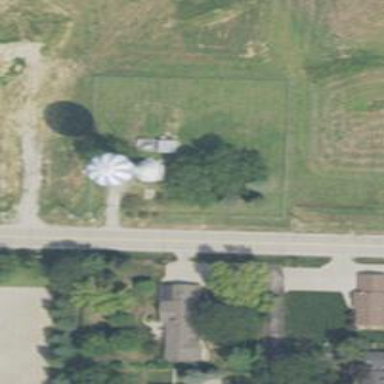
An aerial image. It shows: Water tower that is man-made.